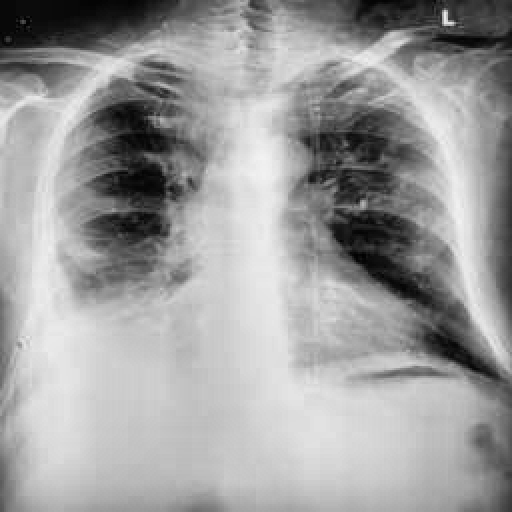
Finding: TUBERCULOSIS